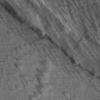
Label: not_dusty